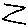
Label: zigzag